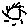
Label: sun